Question: I know I can use:
'''
myPopup.showAtLocation(layout, Gravity.NO_GRAVITY, x, y);
// OR
myPopup.showAtLocation(layout, Gravity.TOP|Gravity.LEFT, x, y);
'''
To open a PopupWindow that's drawn from [x, y] as the Top-Left of the PopupWindow, drawn towards to Bottom-Right.
What I want instead however, is to draw from [x, y] as the Top-Right of the PopupWindow, drawn towards the Bottom-Left.
Here is a picture to make it more clear (The dot is my [x, y] position and the rectangle is my PopupWindow. The first picture shows how it's normally done, and the second is what I want to achieve.):

So how do I correctly calculate the x and y of the second picture's gray point's location, while knowing the black point's location? I know the y can stay the same, but the x should be changed to something like:
-
The problem is that the PopupWindow's width and height are both set to 'wrap_content', so I don't know the size until after I draw it.
Does this mean I have to draw it (but make it invisible at first), then calculate the new x with the PopupWindow's MeasuredWidth in it's ViewTreeObserver's OnGlobalLayoutListener (to know when it's done rendering and the MeasuredWidth is known), then apply this new x and then make it Visible? Or is there an easier way to just let it draw at the correct position?
PS: I've also changed 'Gravity.NO_GRAVITY' to 'Gravity.TOP|Gravity.RIGHT', if the PopupWindow is out of the screen it will automatically place it at the border of the Right/Top side (whichever side it's out of the screen).
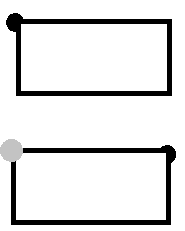
Answer: You could get the size of your popup window by overriding the <URL>. After that, you can calculate the offset of the x and y coordinates. Hope this helps.